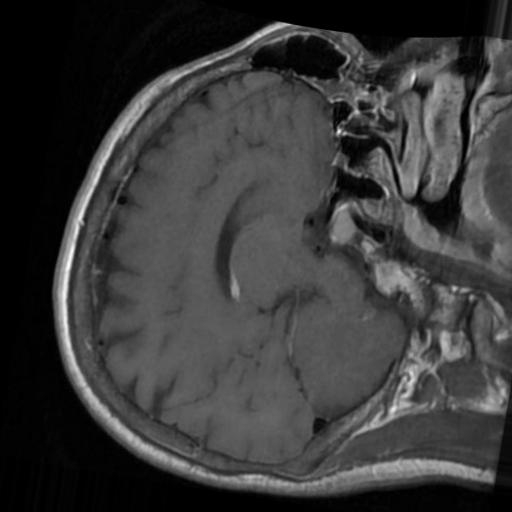
Label: brain_tumor